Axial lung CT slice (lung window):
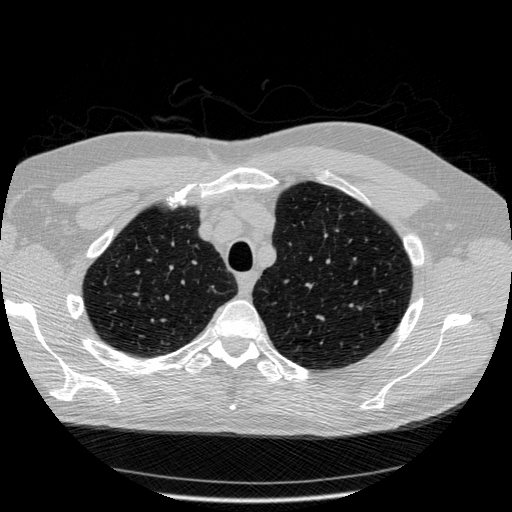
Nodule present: no